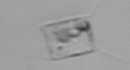
Label: Chaetoceros